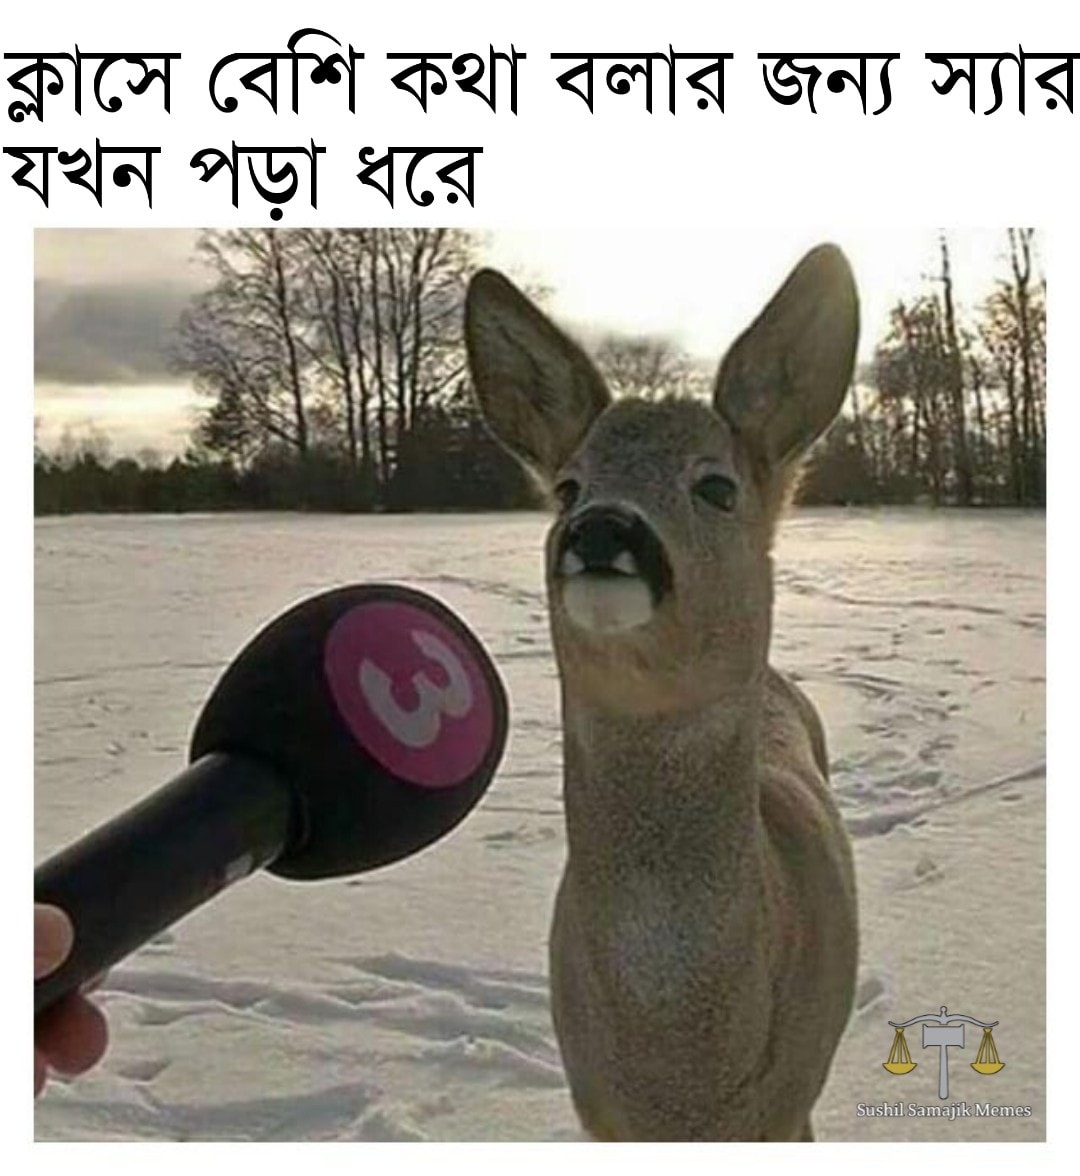
Caption: ক্লাসে বেশি কথা বলার জন্য স্যার যখন পড়া ধরে
Label: non-hate